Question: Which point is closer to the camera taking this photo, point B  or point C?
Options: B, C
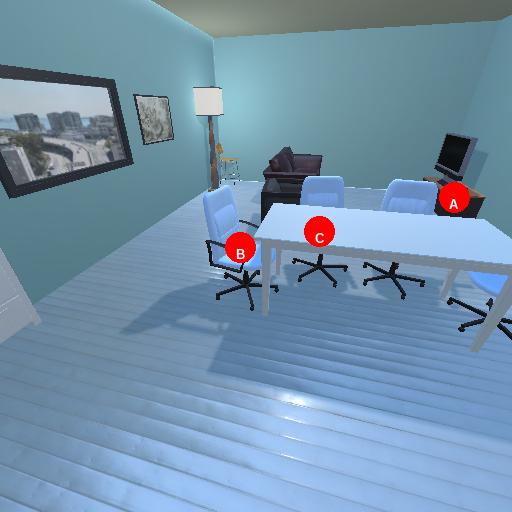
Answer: B